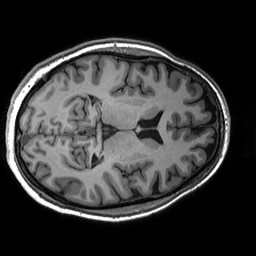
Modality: T1w
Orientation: axial
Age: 33
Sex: female
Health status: healthy
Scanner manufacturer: siemens
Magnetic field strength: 3 T
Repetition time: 2.53 s
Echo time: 0.00288 s